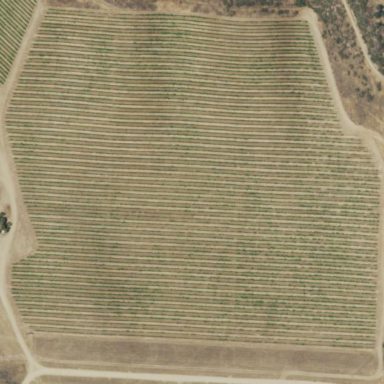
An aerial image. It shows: Vineyard.